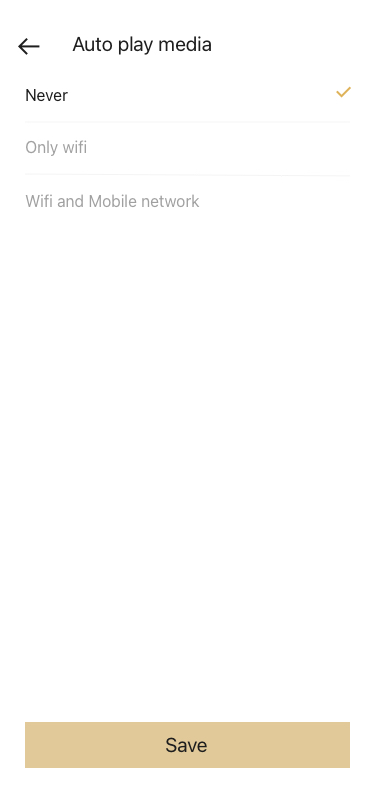
Text in this UI design:
Never
Only wifi
Wifi and Mobile network
Save
Auto play media